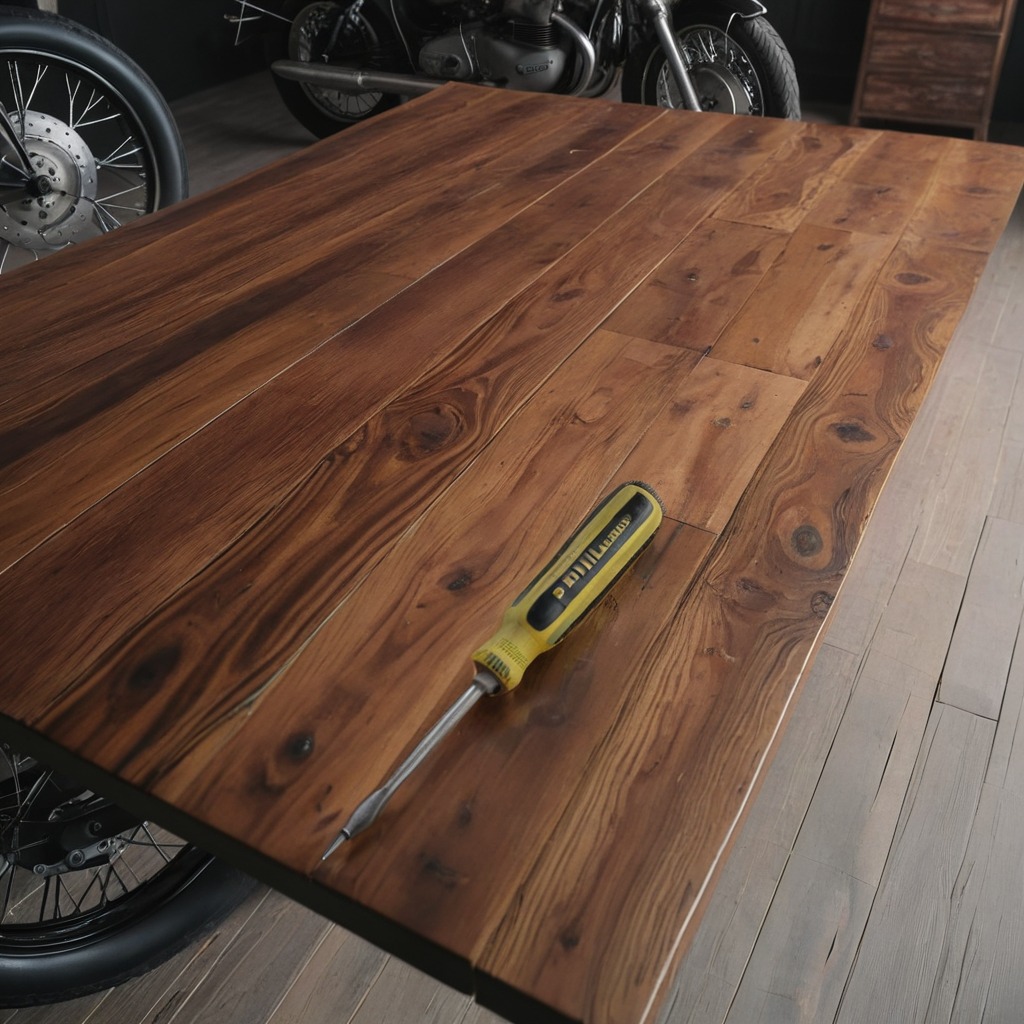
A screwdriver lies on the oil-spilled wooden table in a vintage motorcycle garage.